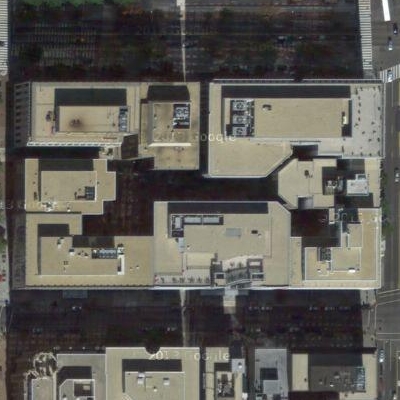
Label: Industry